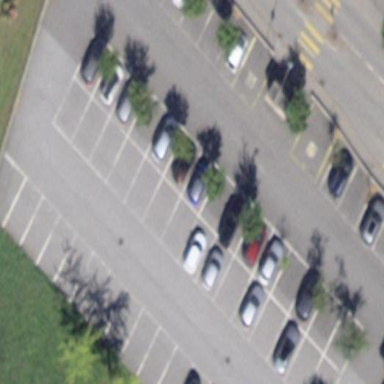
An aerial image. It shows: Parking area with surface.